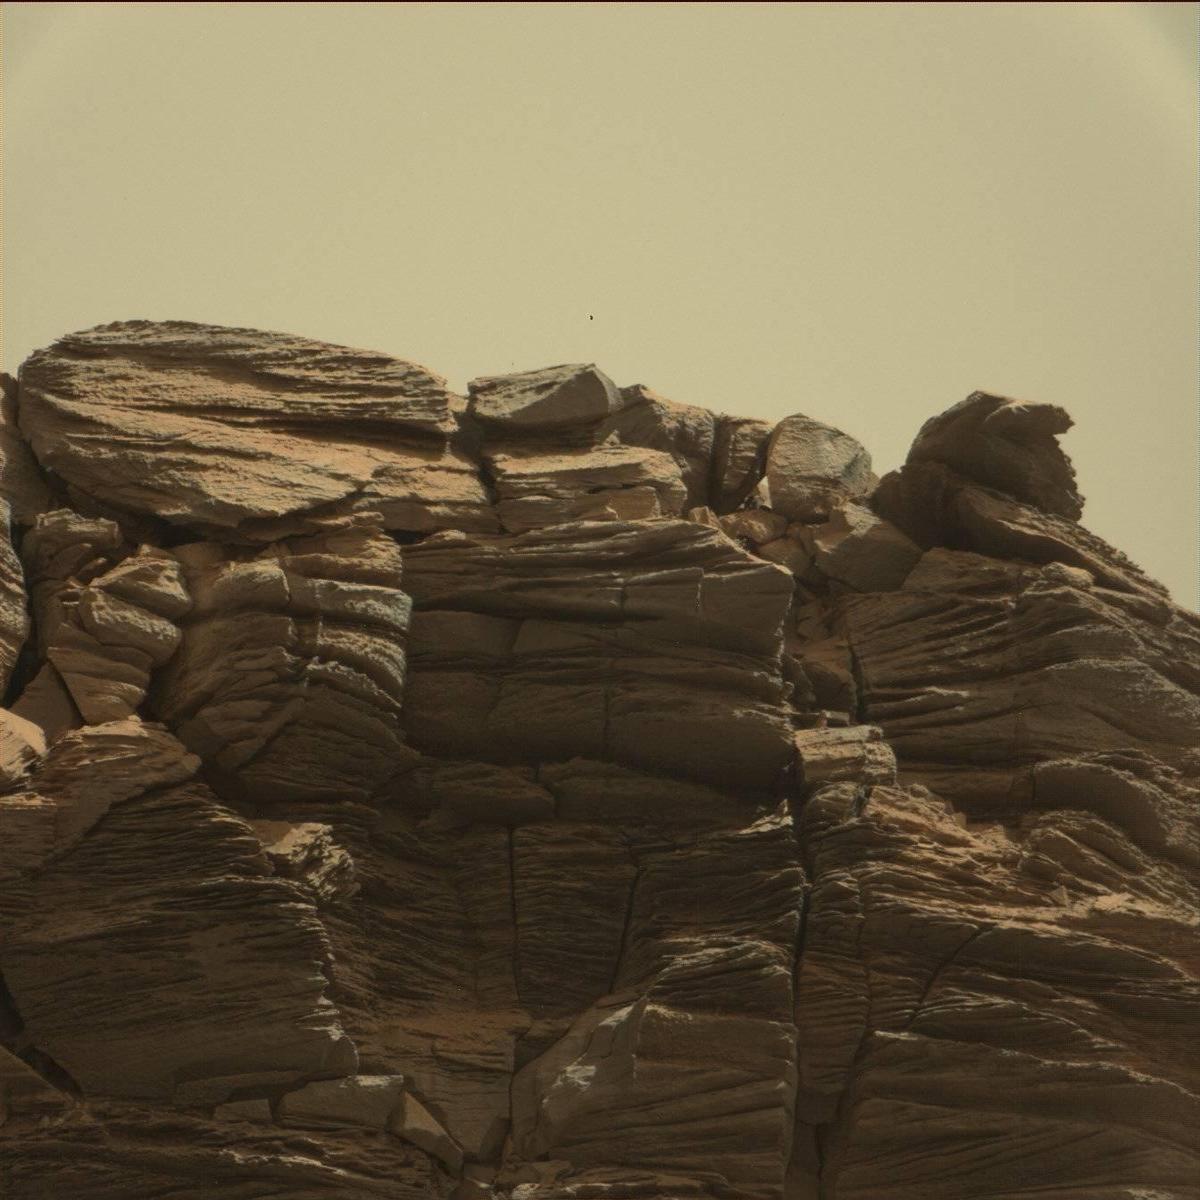
Terrain classes present: Bedrock, Sand / Soil, Sky